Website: macys
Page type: billing-address
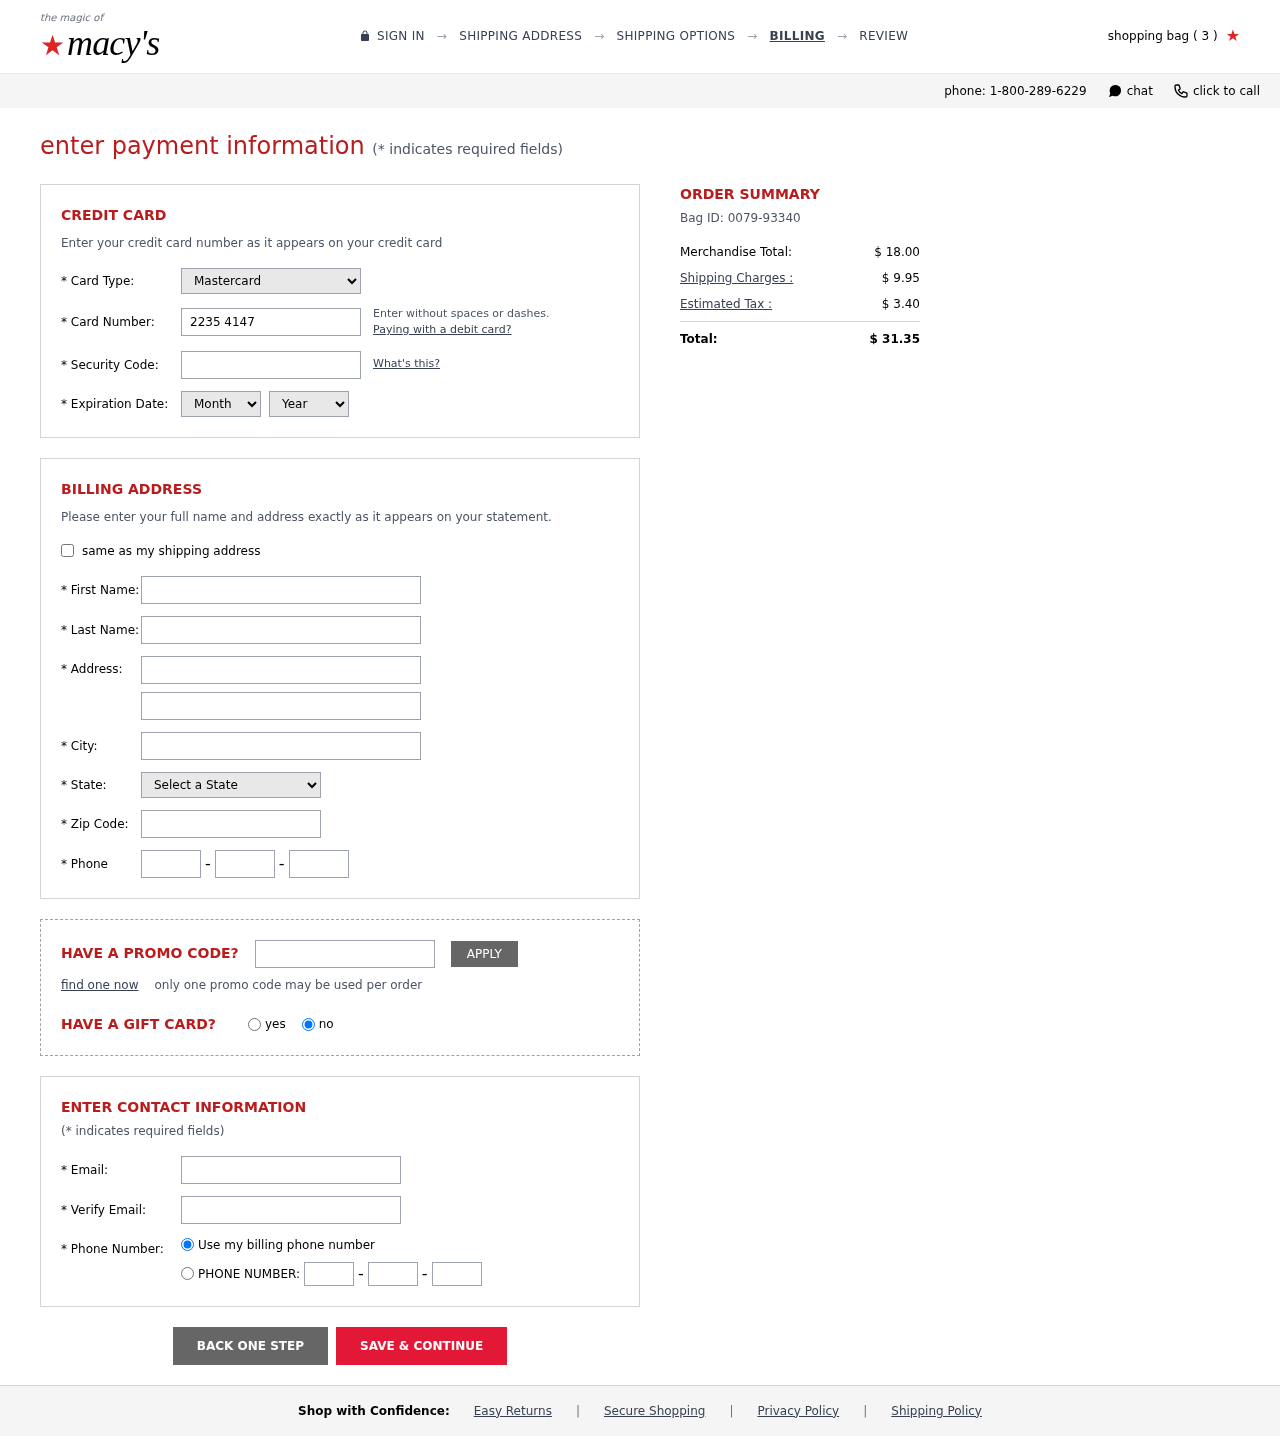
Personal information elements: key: PII_CARD_CVV
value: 656
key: PII_CARD_EXPIRY_MONTH
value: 02
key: PII_CARD_EXPIRY_YEAR
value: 30
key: PII_CARD_NUMBER
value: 2235 4147 4994 8200
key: PII_CARD_TYPE
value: Mastercard
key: PII_CITY
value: South Bradleyberg
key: PII_EMAIL
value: dgrant@gmail.com
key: PII_FIRSTNAME
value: Diana
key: PII_LASTNAME
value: Grant
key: PII_PHONE_AREA
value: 761
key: PII_PHONE_PREFIX
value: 700
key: PII_PHONE_SUFFIX
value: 4130
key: PII_POSTCODE
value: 01966
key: PII_STATE_ABBR
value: VT
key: PII_STREET
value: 151 Roy Motorway Suite 464
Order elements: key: ORDER_NUM_ITEMS
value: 3
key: ORDER_ID
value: Bag ID: 0079-93340
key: ORDER_SUBTOTAL
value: $ 18.00
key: ORDER_SHIPPING_COST
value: $ 9.95
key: ORDER_TAX
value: $ 3.40
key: ORDER_TOTAL
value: $ 31.35